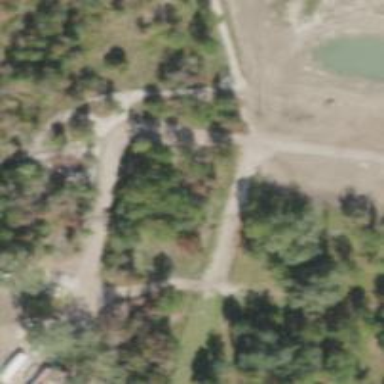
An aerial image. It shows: Abandoned road.